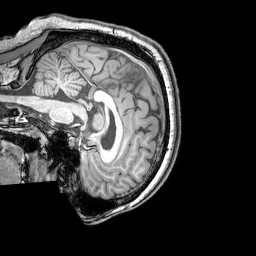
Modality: T1w
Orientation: sagittal
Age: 22
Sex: male
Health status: healthy
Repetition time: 0.081 s
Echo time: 0.037 s